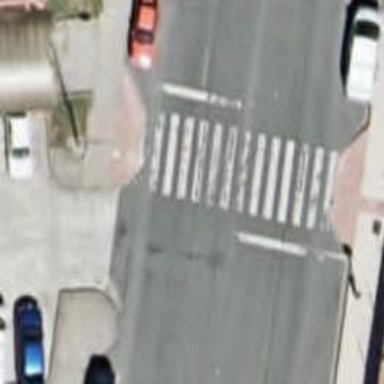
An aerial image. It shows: Marked crossing with zebra markings on the road.